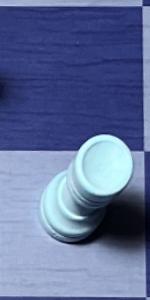
Label: Rook_White